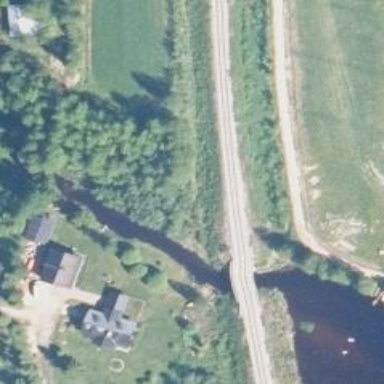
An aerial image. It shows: Railway bridge.